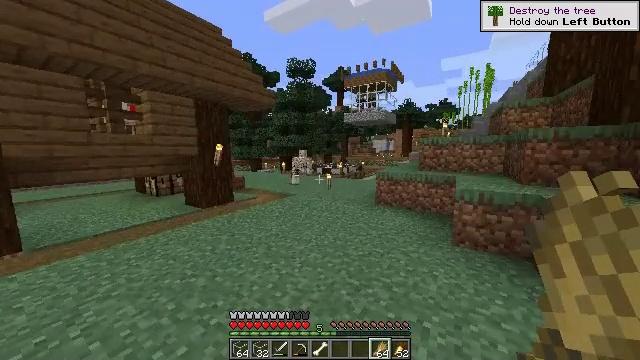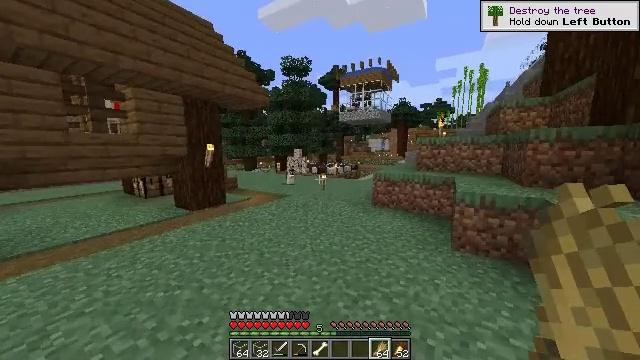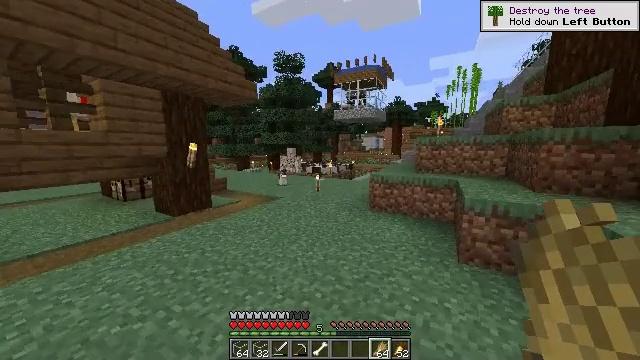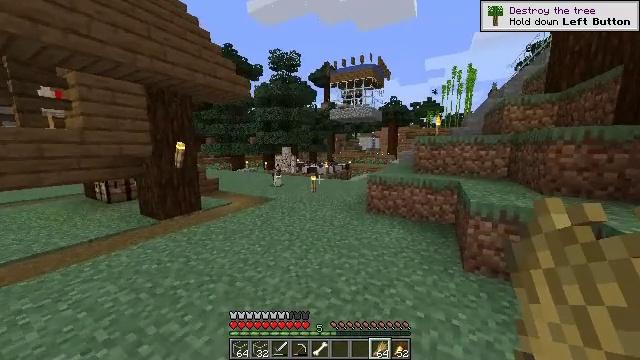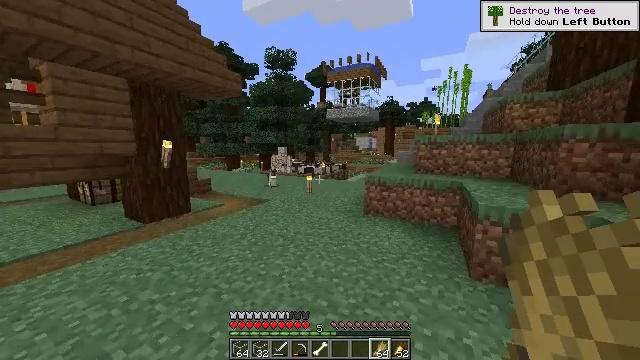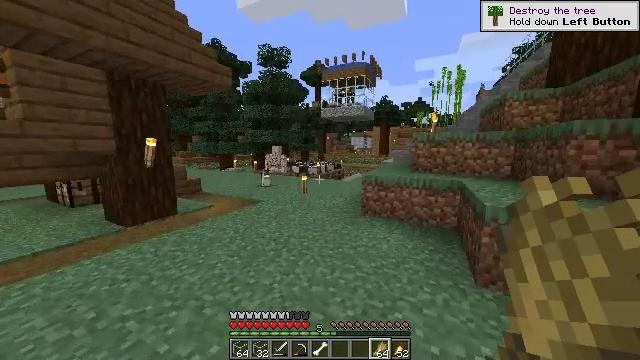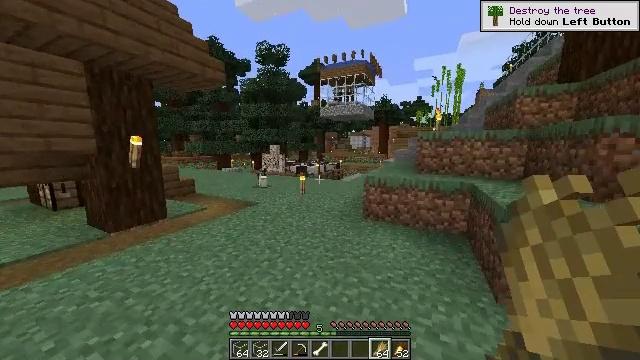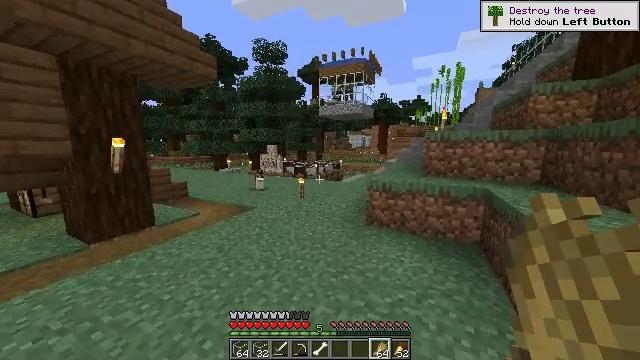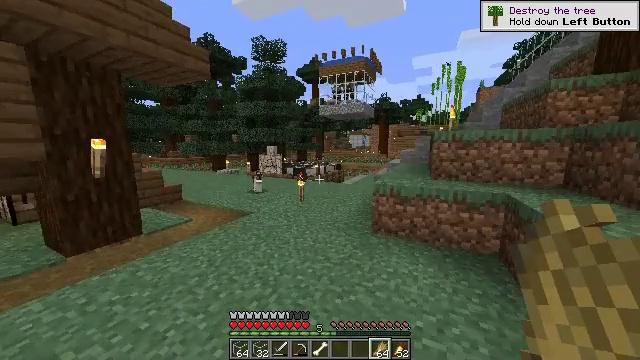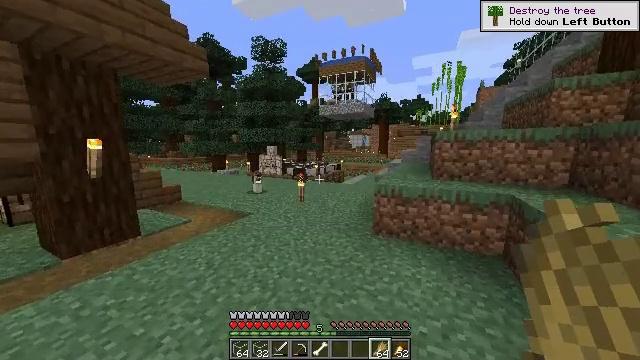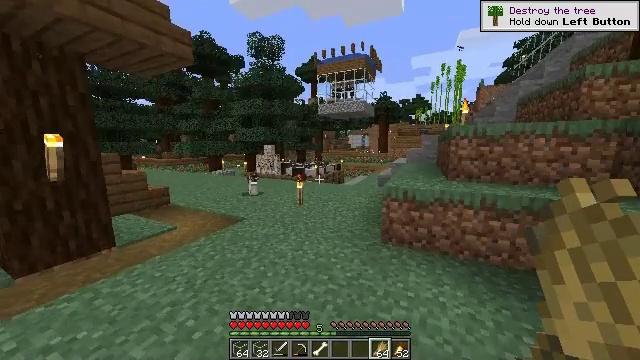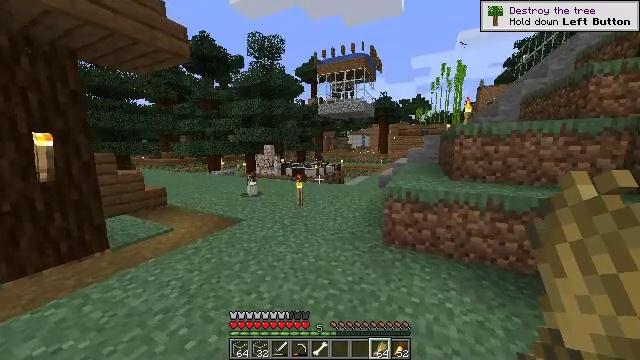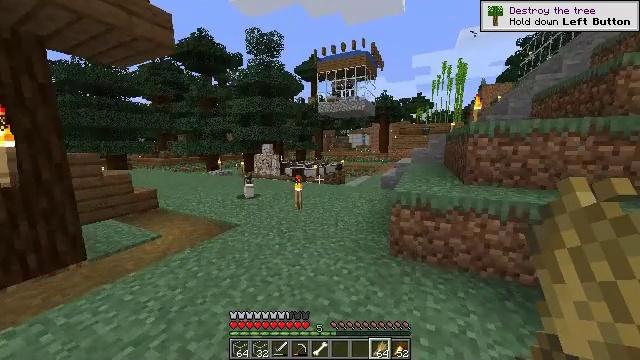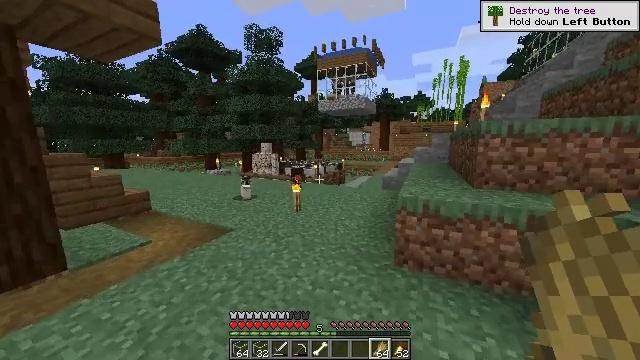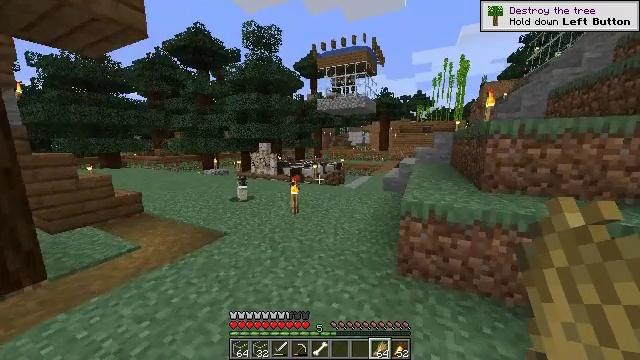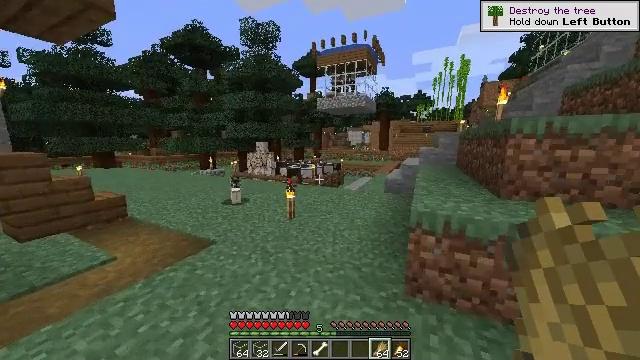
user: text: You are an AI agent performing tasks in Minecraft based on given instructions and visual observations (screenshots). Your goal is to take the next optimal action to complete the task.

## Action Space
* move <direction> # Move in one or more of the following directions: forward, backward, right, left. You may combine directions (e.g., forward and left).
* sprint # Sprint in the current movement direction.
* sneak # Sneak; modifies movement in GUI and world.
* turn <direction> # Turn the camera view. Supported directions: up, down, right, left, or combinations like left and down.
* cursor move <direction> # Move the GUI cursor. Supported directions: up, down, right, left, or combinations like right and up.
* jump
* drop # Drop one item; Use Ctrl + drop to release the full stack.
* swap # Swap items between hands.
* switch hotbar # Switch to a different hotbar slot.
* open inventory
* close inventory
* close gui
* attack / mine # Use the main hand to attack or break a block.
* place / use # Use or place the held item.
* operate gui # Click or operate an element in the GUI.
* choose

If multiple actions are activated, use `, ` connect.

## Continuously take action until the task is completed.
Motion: motion action
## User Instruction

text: Gather spruce fence pieces.
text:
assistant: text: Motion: move forward, turn right
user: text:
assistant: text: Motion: move forward, turn right
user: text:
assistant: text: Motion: move forward, turn right
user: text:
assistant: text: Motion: move forward, sprint
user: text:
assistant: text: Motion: move forward, sprint, turn right
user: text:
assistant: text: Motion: move forward, sprint
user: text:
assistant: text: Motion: move forward, sprint
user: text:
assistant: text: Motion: move forward, sprint
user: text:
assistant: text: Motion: move forward
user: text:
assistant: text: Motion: move forward
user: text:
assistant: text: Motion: move forward
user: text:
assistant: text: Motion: move forward
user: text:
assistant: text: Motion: move forward
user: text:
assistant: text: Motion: move forward, sprint
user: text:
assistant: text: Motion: move forward, sprint
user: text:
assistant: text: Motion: move forward, sprint
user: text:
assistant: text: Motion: move forward, sprint
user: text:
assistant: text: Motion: move forward, sprint
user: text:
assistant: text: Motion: move forward, turn right
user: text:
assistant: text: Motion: move forward
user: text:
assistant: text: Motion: move forward, turn right
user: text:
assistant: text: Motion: move forward
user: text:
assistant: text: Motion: move forward, turn right
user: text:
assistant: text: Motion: move forward, sprint, turn right
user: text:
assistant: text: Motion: move forward, sprint, turn right
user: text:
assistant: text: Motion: move forward, sprint
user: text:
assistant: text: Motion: move forward, sprint
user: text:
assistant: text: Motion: move forward, sprint
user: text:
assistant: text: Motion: move forward
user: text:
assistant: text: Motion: move forward